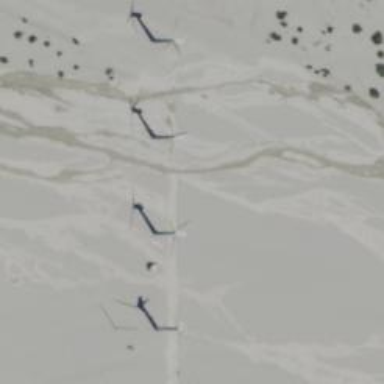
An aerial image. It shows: Wind turbine generating electricity using wind as the power source. The turbine type is horizontal axis.